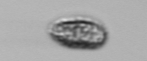
Label: Pseudochattonella_farcimen